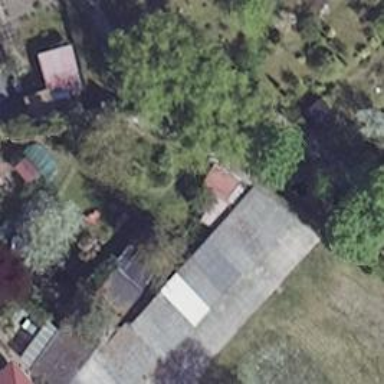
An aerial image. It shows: Garage.